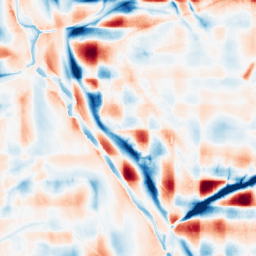
Category: wavelet
Decomposition family: wavelet_reverse_biorthogonal
Decomposition parameters: wavelet: rbio1.3
level: 5
Upsampling method: edge_directed
Upsampling parameters: scale: 4
Upsampling scale: 4